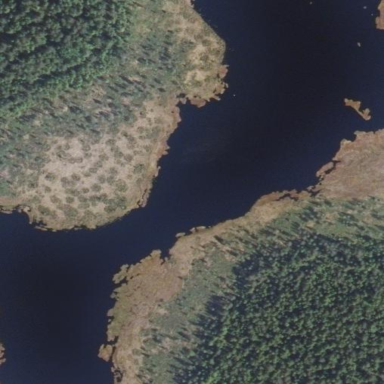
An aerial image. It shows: Lake with natural water.